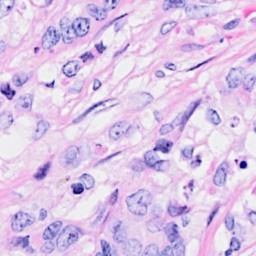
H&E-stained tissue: Breast